Field crop: maize
Growth stage: 2
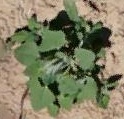
Species: chenopodium